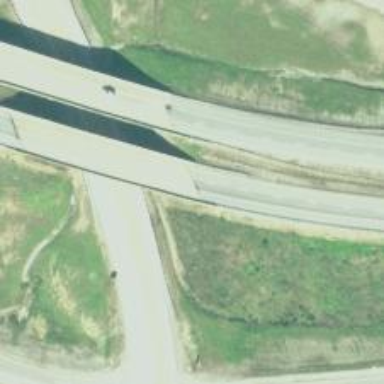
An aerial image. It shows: Motorway bridge.